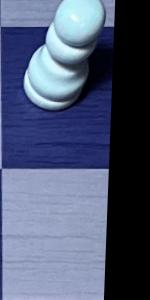
Label: Empty